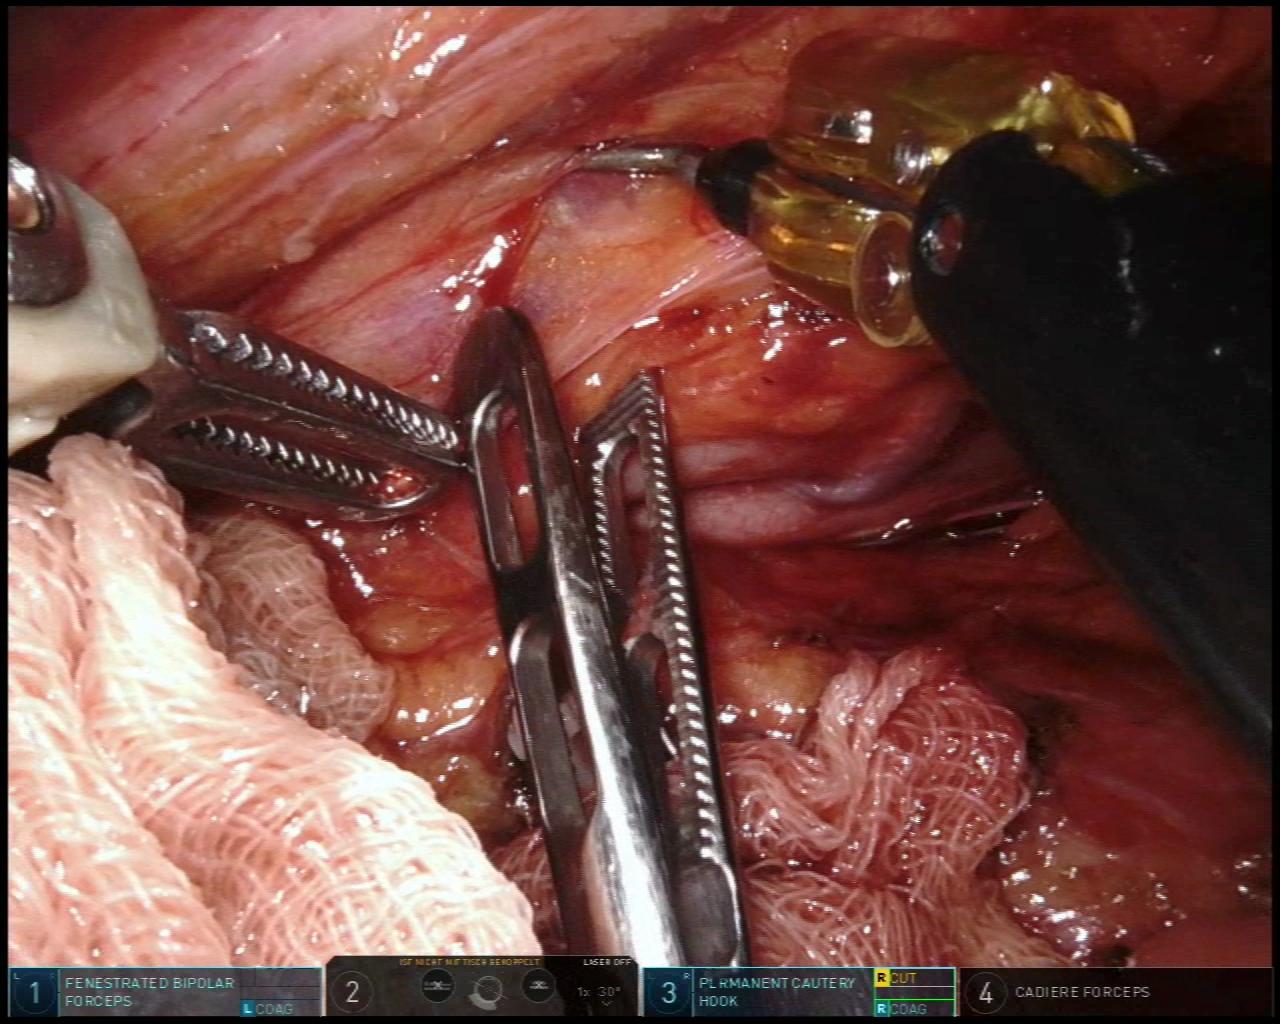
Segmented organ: ureter
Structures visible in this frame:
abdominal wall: no
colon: no
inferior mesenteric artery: no
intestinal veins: no
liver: no
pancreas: no
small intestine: yes
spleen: no
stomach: no
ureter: yes
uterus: no
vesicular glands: no